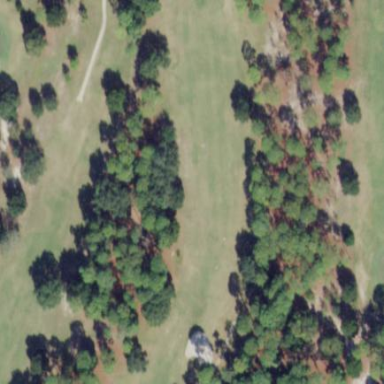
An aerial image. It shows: Grassy golf fairway.